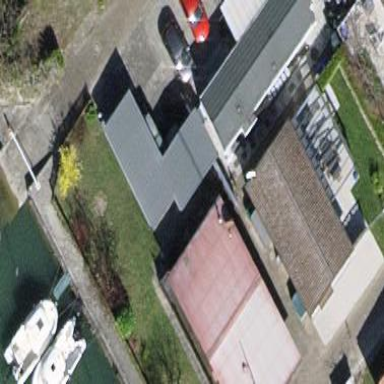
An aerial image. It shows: Static caravan.